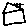
Label: house